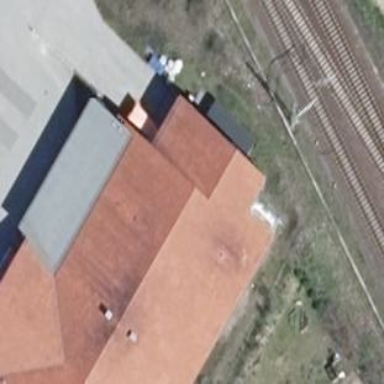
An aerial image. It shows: Building with gabled roof. The roof orientation is across.